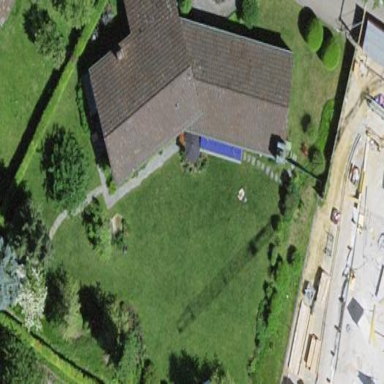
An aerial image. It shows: Simple and straightforward house.